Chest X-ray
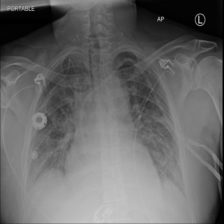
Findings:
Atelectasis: negative
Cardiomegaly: negative
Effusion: negative
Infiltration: negative
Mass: negative
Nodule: negative
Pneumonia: negative
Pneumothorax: negative
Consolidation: negative
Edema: negative
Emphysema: negative
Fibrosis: negative
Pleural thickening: negative
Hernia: negative